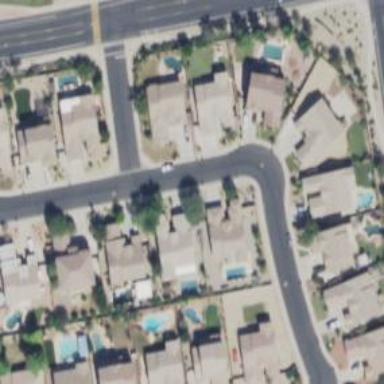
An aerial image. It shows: Asphalt road in residential area.